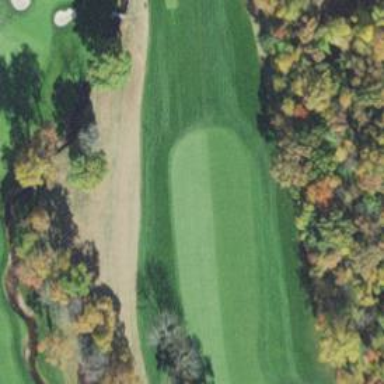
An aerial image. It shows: Path used for both walking and golf.